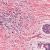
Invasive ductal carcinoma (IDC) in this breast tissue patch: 0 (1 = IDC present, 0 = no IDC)